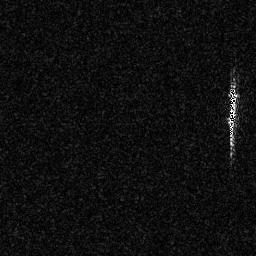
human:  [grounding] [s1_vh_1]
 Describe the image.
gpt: In the satellite image, there is  <ref>1 small ship </ref> <box>[[88, 34, 92, 48, 0]]</box> located at right.